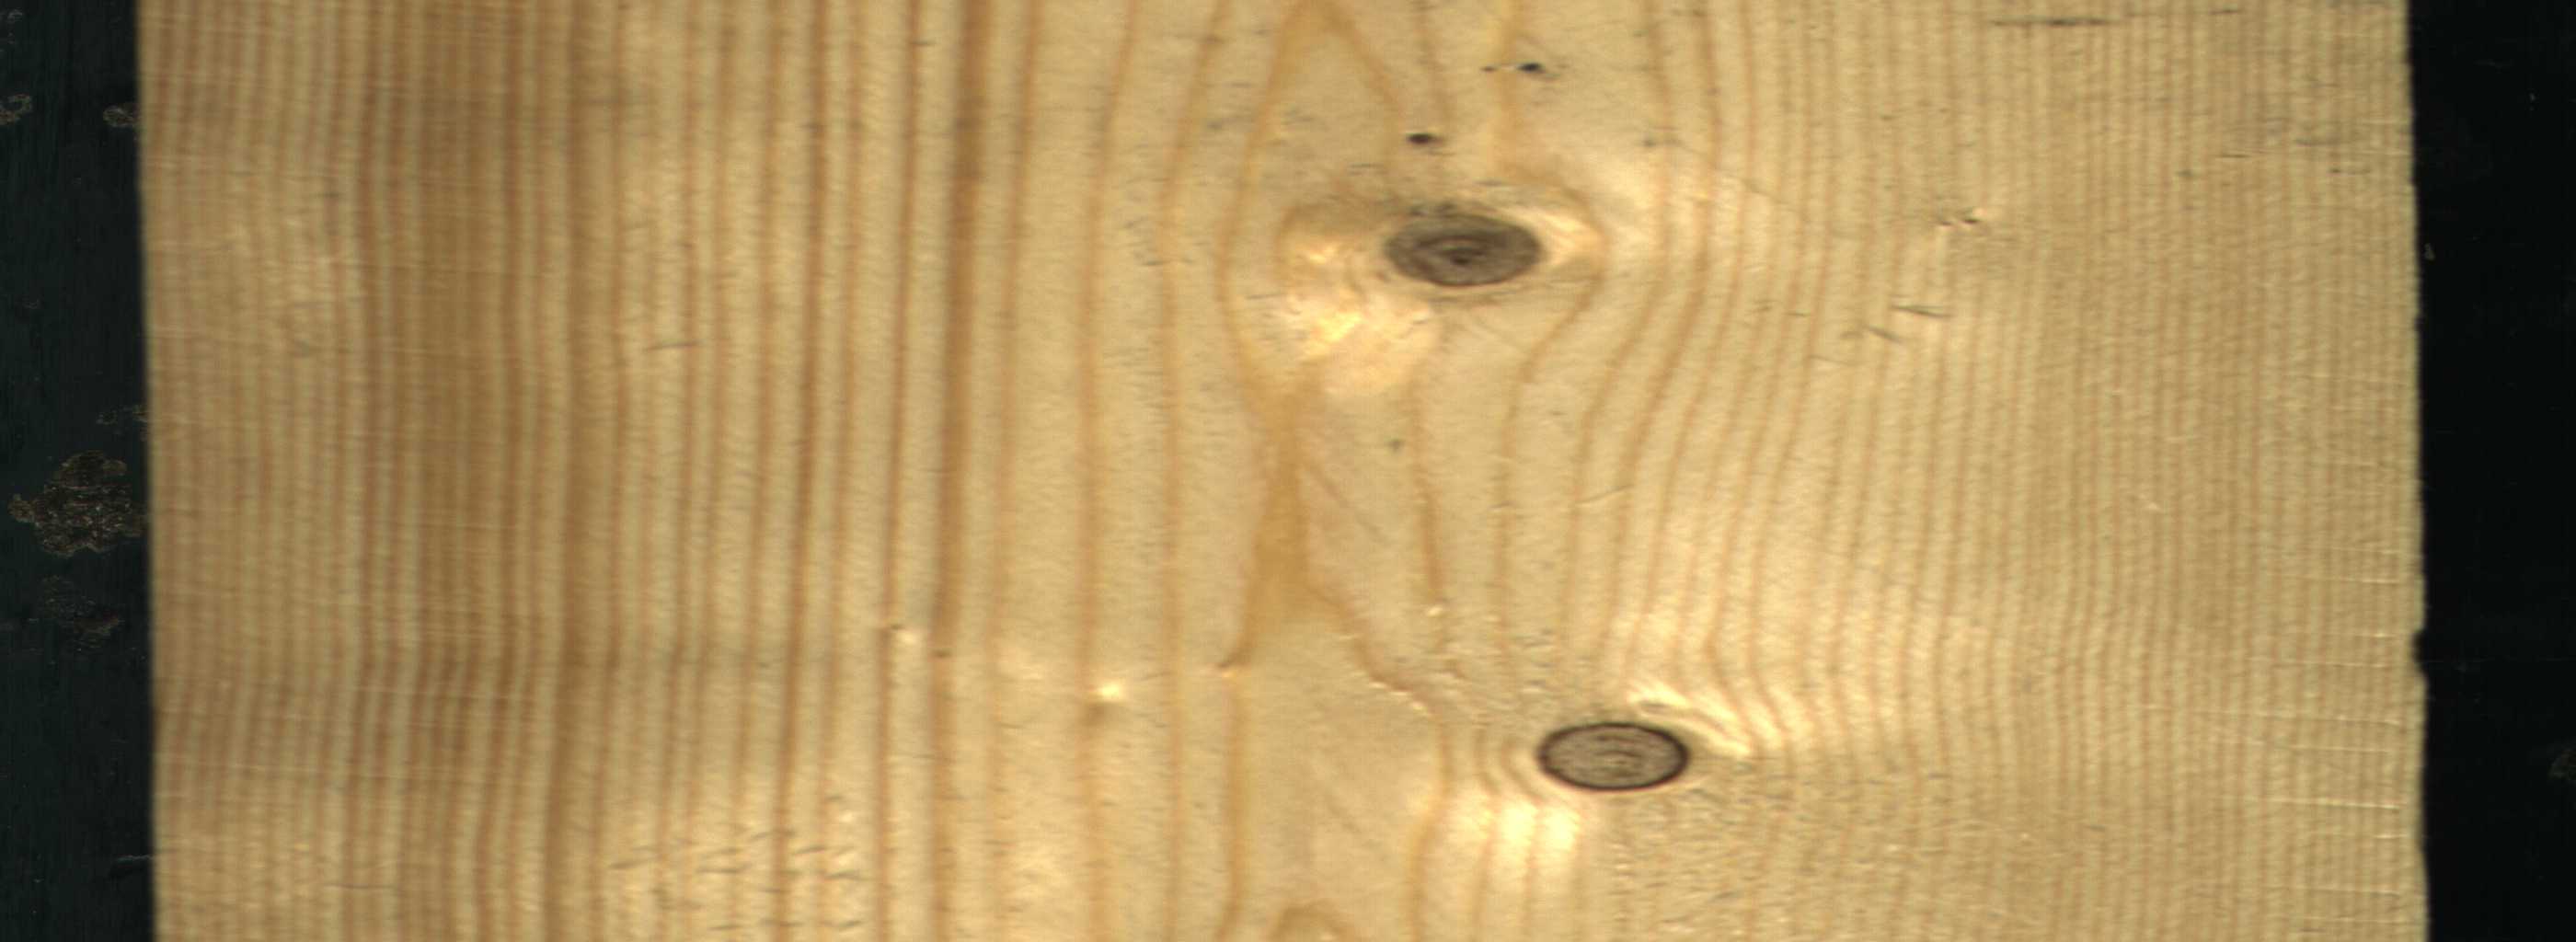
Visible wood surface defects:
Live_Knot
Live_Knot